Question: I have a Jenkins job that calls a groovy script and the groovy script uses Jenkins parameters to do it's work. I can retrieve all the parameters without a problem except for a boolean parameter. The boolean parameter is a checkbox in Jenkins

I read the jenkins parameter into Groovy as follows:
'''
boolean libraryBranch = config.get('library_branch_feature');
'''
Now when I print the 'libraryBranch' variable
'''
out.println "-- Library branch feature?: " + libraryBranch.toString();
'''
I get the following printed line:
> -- Library branch feature ?: true
So it doesn't matter if the boolean Jenkins parameter is selected or not I always have a boolean value 'true' in Groovy. All other (string) parameters inside the same job are read without a problem.
Can someone help me with this issue?
Ok I've decided to try and retrieve the code in a couple of other ways and tyring to find a good solution:
'''
Boolean libraryBranch = build.buildVariableResolver.resolve("library_branch_feature");
String libraryBranchString = build.buildVariableResolver.resolve("library_branch_feature").toString();
Boolean libraryBranchStringAsBoolean = build.buildVariableResolver.resolve("library_branch_feature") as Boolean;
'''
The above variables are then printed:
'''
out.println "-- Library branch feature?: " + libraryBranch;
out.println "-- Library branch feature to String: " + libraryBranch.toString();
out.println "-- Library branch feature to String: " + libraryBranch.toString();
out.println "-- Library branch feature as String: " + libraryBranchString;
out.println "-- Library branch feature String as Boolean: " + libraryBranchStringAsBoolean;
'''
The output of the above prints are posted below:
'''
-- Library branch feature?: true
-- Library branch feature to String: true
-- Library branch feature to String: true
-- Library branch feature as String: false
-- Library branch feature String as Boolean: true
'''
So the only way thus far to have the boolean value read correctly as a false is by not turning it into a boolean at all but just reading it as a string and use it as a string.
I would rather use it as a boolean though so any suggestions on the matter is still appreciated.
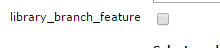
Answer: The answer is to read the Jenkins parameter as String and then convert it to a boolean using the method .toBoolean(); So my libraryBranch is now set as follows:
'''
boolean libraryBranch = build.buildVariableResolver.resolve("library_branch_feature").toString().toBoolean();
'''